Field crop: maize
Growth stage: 2
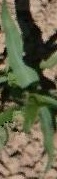
Species: maize